I will show an image sequence of human cooking. I have annotated the images with numbered circles. Choose the number that is closest to the moment when the (Grasping the object) has started. You are a five-time world champion in this game. Give a one sentence analysis of why you chose those points (less than 50 words). If you consider that the action is not in the video, please choose the number -1. Provide your answer at the end in a json file of this format: {"points": []}
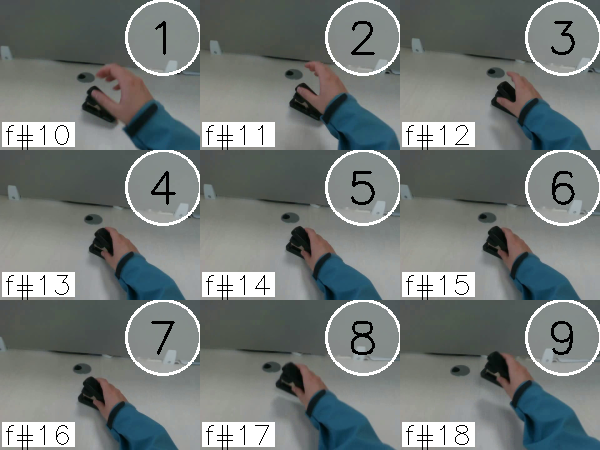
Frame 4 shows the clearest moment of hand-object contact.
{"points": [4]}